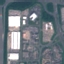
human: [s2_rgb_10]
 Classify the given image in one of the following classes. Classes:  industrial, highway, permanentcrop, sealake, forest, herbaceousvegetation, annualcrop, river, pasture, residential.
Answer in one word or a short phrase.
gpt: Industrial